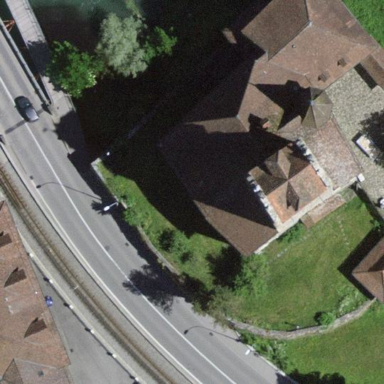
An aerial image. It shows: Historic castle building.